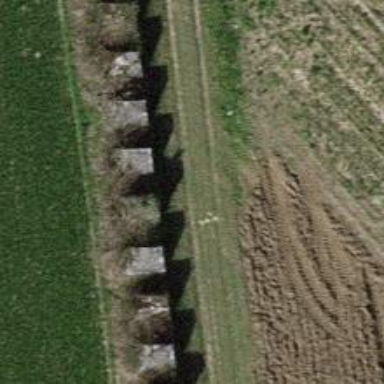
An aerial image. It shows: Block barrier.